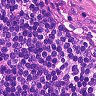
Metastatic tissue present: no